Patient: sex M, age 71
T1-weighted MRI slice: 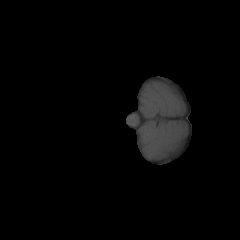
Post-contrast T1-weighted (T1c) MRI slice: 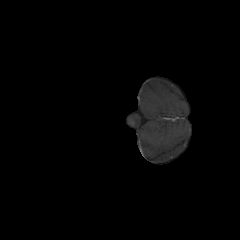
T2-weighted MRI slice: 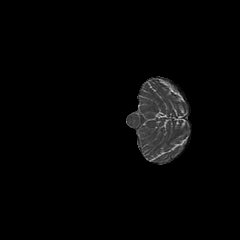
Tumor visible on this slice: no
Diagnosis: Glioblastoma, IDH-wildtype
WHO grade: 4